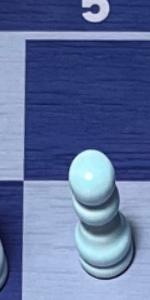
Label: Pawn_White